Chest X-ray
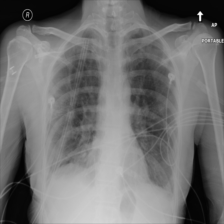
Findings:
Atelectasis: positive
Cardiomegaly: negative
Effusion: negative
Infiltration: negative
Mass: negative
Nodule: negative
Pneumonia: negative
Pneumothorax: negative
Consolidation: negative
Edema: negative
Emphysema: negative
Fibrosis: negative
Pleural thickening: negative
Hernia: negative